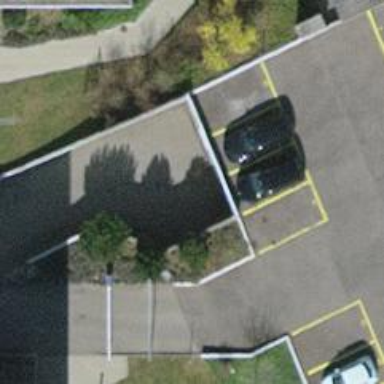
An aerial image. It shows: Parking entrance.